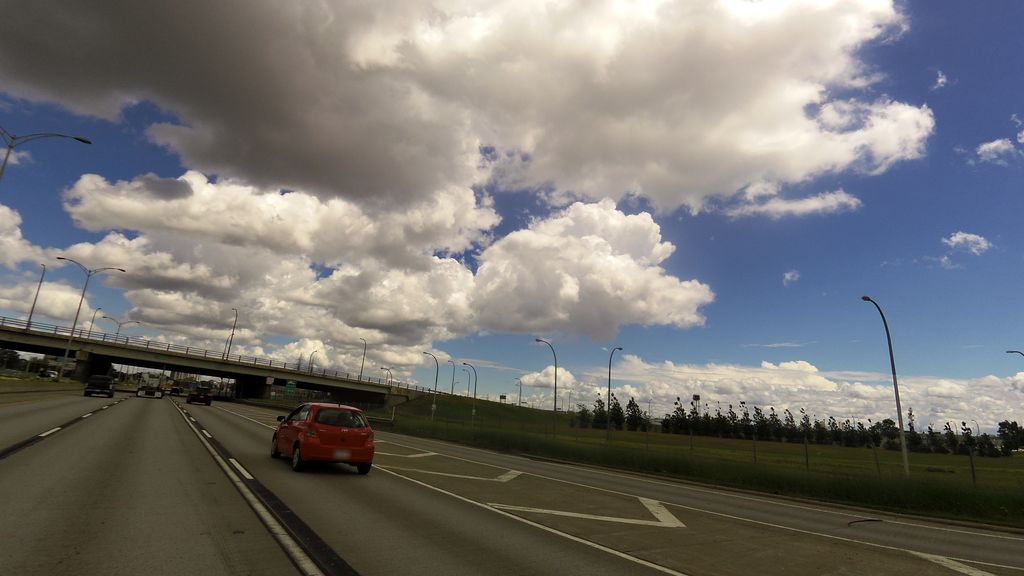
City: montreal